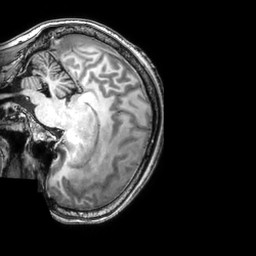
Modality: T1w
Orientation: sagittal
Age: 53
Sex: female
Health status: ill
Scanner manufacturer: philips
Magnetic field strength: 3 T
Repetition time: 0.008171 s
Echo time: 0.00374 s